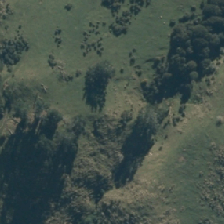
Land cover: manuka_kanuka